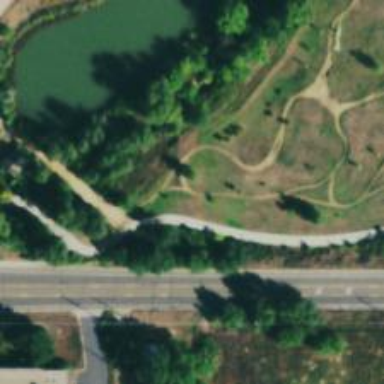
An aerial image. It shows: Cycling track designated as cycleway for leisure.